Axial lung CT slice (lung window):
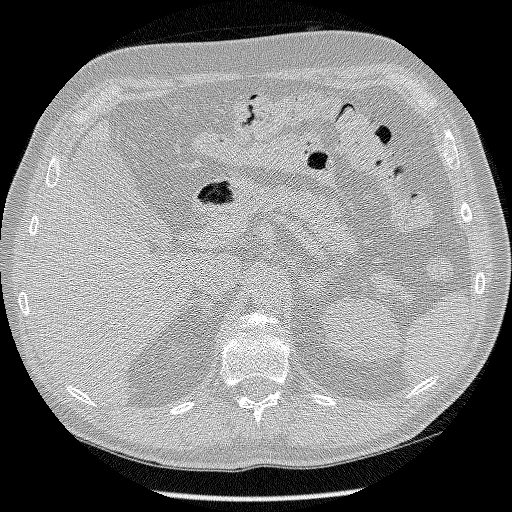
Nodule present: no